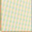
Piece: xx